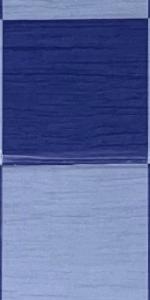
Label: Empty